Question: I'm embedding an image in my emails so I encode it with an online tool.
Problem is that my email template uses a dynamic url, i.e. ${loginurl}/images, as the path to my image.
How do I append that dynamic path to my image? I tried below but the image still doesn't display in the email.
'''
<img src="data:image/png;base64,${loginurl}/images/iVBORw0KGgoAAAANSUhEUgAAAKMAAAA7CAYAAAAXWTquAAAAGXRFWHRTb2Z0d2FyZQBBZG9iZSBJbWFnZVJlYWR5ccllPAAAB7hJREFUeNrsXU1u4zYUpo3s655g5BOM0wN0lF4g9rooRlp0UaBF7FW7s71rV3bQAl10YQVF1/FcoFZ6gMY9wWhOMLqByxc/JvQLKZP6yST2+wDCkSyK9NOn98cnRQgGg8FgMBgMBoPBYDAYDMYLRYtFUA/++ueXify4kG369Zc/zi3fj2Ubmb5nCNFmEdSG17J18NP2PeANi4rRtGbsyBbuOSZkSTEY7DMeNn5efjtBs3vzU/+PiWMfMOVD7Hcl+yUsSSZjVSKCyV1pu2IXYsl+QMSZtutU9luzRDmAqYKMbK9L9MuxMVgzVtaOgfyAlkntlnn062Hk7dWPwWCwZnx++CH5CrRghKY1+TX6u7KJ/X4Rwjn7uLn8LU4zJiNjHxFpwAJE7FYhJBLxFk22OufpsRKSAxh3hGQbCNSreM5II6I6Z8TRNGMfaLScGyJqXySGaHrJZprhaqqVhgSfsbI5RVOttGFyKCZ6s9mYLIdKZcFvXrdarbzgWAajNjL2ZFvJdivbR/x7Jttks0WkHbuAHawZ9+Cb378ATZj9+d2/WYULE6A2yKU2WDuMqY5fy3HzF05KkN9Y/u4z3J7Ij/M7s9xqneK+jyDj1hHdqSEJQhIpjKyAEHDnzrQAI5Vt4EoOJCDUL/ZJkCLQ11zK8UdkTDhuIR5SPYC5HHN0YGQEvAV5onmGdfrgmAKYEMmhWrBHMy0IiULc52SixDZlExmIKHDsniW67pN9Qzmf/gFejyuxLUZ+i39zNG2Bjagdx/5jw7Fr1K5FZrrjOZ+XjARvvEBqzZTJaIE0izbSXHloYR1n4B+BqUI/6XPZpoZ+qWEfuAUHl+5BFwl+7+X9viPyGSeosXSCpAWmuoPH95AQV5KkS8exNjrBlL/kETC9RW0IF2xaJXhiPFMybnYRNjiWjhVL3w1sphlMRgaD4sTD9ATomMPnaxL5gU/zQUWMapmnAfMX4hxekQizkfHRf7sPJKTvtrbMq1cQCXcsLkFmynNqCe/7KNyW29SS6cZz4rz62vWC7/4T2xxr7iHvz8RuKirH88D51i6J/FrIiMs2F8Jj7VD2gcldykkmNREQHPrIo88Sx08rDr8ika4tEJkZImiFHjmPAkTTE8P+iAZalijbdOzdOZGki4I5dSxjK3lfiMf5Toq+1ifDTEPhQkJpMy0H6Mv2Hn+U7yI2HA/rje/LBgogUHT+V8K/rAoEtcL10ODIAjWQ1W0BEcFyTPbI2zfJHuBNcautsNSjGWFBW2wfp3xkWsQ256VUtE6+15oZ1ycJhJjTpS8Hgc4spk+NvxYP5Veq6uMNuQghCihumAOgFW607TGRmSk/mTYwj3OiONTYKV4LkM/IpHjE4xUnZY5TlHdKNGvPMN5dOkyeD/YPfLXkiWFiC4MmgolMC8xeStT8mJBiCGVCsn/sSMSFQSiQHJ0X+DpL7K+eS75A4UC7Fu5P73mDuiNyDmPix02eSDHqxJgaxk085A2kXe6Rt3IJLojy6qESOPPxJ9sGjUiJOMKVg9Txwqgkbyx2C0cjPL8vEeFHd0GwLk43HIMX4ZQQ8Jjq5UYuNwAGODZ5J47yztDqdYm8O+iqdbzJiBqNmuZYDjSvoC2owz+0+ZCa071zJ8vzDMpEx2gizsTxVU6nHtfsugF5UwUwLqMZaad51WgYVTT1UcYFESkValxx/Bw19DG9seHS0S8fGtJjoxrkPSAWcegaRLY1dR0Sn2Fakz81J8FOiONRrUgjuLim8fOqQn5BABfF1RJc0FRTHflZ1JDJnrEKA5i+IWoe7q73VxMS2Q6JtuobzEVW1+Dgx2Lu89D9RicLgMqAaqugSlqGoGO43s5kfGOIypq8cPSFmq/I9rsGxnx3BGR0vYFNZnPc4Lyc5P6p1qaDPZPllyGVw4c6yfHUsC0HDhomBJPteQF8vKvnSsa8hnVdH9wQvyJgfjypb/nU17vQTN98YjVOfZ0mXsJ+zhy0yvtZPPClyLgsE4q7AosuiiIqOn5E0z8Vxw8Fv7FAzy6sCSGDOivfsegiKkVGnFzaRJiPpIJMv3q7QN8gnFw8zk0tapT/jCn4CNMmZITLf3C9F/gmiZnrkmC7YHLjMuw2EHFFzH+vQDh6YNPDoo2qwilTAncM2jEhvmMt8ha7JYdAwtA1md7WJpcaCLnAZaNSphmJqN8VqW0BH5PcscFcl6pJ1OrzIqaeFaZilmuf4gYi71vif+bCYyWtTQgxMZjLGRIidCUhkuCaEBHuwsGeu3VpmDyMe4tP93UchQK/gxaY8n8UMPuONI0HZHrvahVR3jOUN300wauE7MQwwVieHE40JIQIsbzcVFwL378S5vfKqAAldixJSnAcnczqGWZwHVKM/vXi2gDbuTAn0GPR/KrSSyUkLJWeESumyr9meO0+0JhCPBRT9yzR+sD32ZgTywRHciLv0P4HZBI+ZhsmNfJYvNcF1EWnOjJoStfIL8Hx8zqj80PUkBZ562/SdV0uhMKYUkUX7SJCyNZFreJbE6g0YdeXiHqEjSVkXfyBmccNAMfD2HFTTyoeICF1eSfCb5Usw3gDZD4qK3Ov15to+TqTKc7RdK4bfFRVmdrAIpDaHptk7FT32KyKut4ZS4vBYDAYDAaD8RT4X4ABAPDRuBQZDmtXAAAAAElFTkSuQmCC" />
'''
Here is how the image is being displayed in my email:

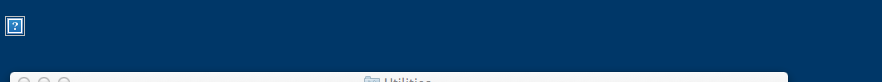
Answer: When using a data protocol with the image encoded in base64, it does not have a domain or URL or path.
For example, if you copy a data URL into Chrome, it will display the image directly without reaching out into the Internet to download it.
Try it:
'''
data:image/png;base64,iVBORw0KGgoAAAANSUhEUgAAAKMAAAA7CAYAAAAXWTquAAAAGXRFWHRTb2Z0d2FyZQBBZG9iZSBJbWFnZVJlYWR5ccllPAAAB7hJREFUeNrsXU1u4zYUpo3s655g5BOM0wN0lF4g9rooRlp0UaBF7FW7s71rV3bQAl10YQVF1/FcoFZ6gMY9wWhOMLqByxc/JvQLKZP6yST2+wDCkSyK9NOn98cnRQgGg8FgMBgMBoPBYDAYDMYLRYtFUA/++ueXify4kG369Zc/zi3fj2Ubmb5nCNFmEdSG17J18NP2PeANi4rRtGbsyBbuOSZkSTEY7DMeNn5efjtBs3vzU/+PiWMfMOVD7Hcl+yUsSSZjVSKCyV1pu2IXYsl+QMSZtutU9luzRDmAqYKMbK9L9MuxMVgzVtaOgfyAlkntlnn062Hk7dWPwWCwZnx++CH5CrRghKY1+TX6u7KJ/X4Rwjn7uLn8LU4zJiNjHxFpwAJE7FYhJBLxFk22OufpsRKSAxh3hGQbCNSreM5II6I6Z8TRNGMfaLScGyJqXySGaHrJZprhaqqVhgSfsbI5RVOttGFyKCZ6s9mYLIdKZcFvXrdarbzgWAajNjL2ZFvJdivbR/x7Jttks0WkHbuAHawZ9+Cb378ATZj9+d2/WYULE6A2yKU2WDuMqY5fy3HzF05KkN9Y/u4z3J7Ij/M7s9xqneK+jyDj1hHdqSEJQhIpjKyAEHDnzrQAI5Vt4EoOJCDUL/ZJkCLQ11zK8UdkTDhuIR5SPYC5HHN0YGQEvAV5onmGdfrgmAKYEMmhWrBHMy0IiULc52SixDZlExmIKHDsniW67pN9Qzmf/gFejyuxLUZ+i39zNG2Bjagdx/5jw7Fr1K5FZrrjOZ+XjARvvEBqzZTJaIE0izbSXHloYR1n4B+BqUI/6XPZpoZ+qWEfuAUHl+5BFwl+7+X9viPyGSeosXSCpAWmuoPH95AQV5KkS8exNjrBlL/kETC9RW0IF2xaJXhiPFMybnYRNjiWjhVL3w1sphlMRgaD4sTD9ATomMPnaxL5gU/zQUWMapmnAfMX4hxekQizkfHRf7sPJKTvtrbMq1cQCXcsLkFmynNqCe/7KNyW29SS6cZz4rz62vWC7/4T2xxr7iHvz8RuKirH88D51i6J/FrIiMs2F8Jj7VD2gcldykkmNREQHPrIo88Sx08rDr8ika4tEJkZImiFHjmPAkTTE8P+iAZalijbdOzdOZGki4I5dSxjK3lfiMf5Toq+1ifDTEPhQkJpMy0H6Mv2Hn+U7yI2HA/rje/LBgogUHT+V8K/rAoEtcL10ODIAjWQ1W0BEcFyTPbI2zfJHuBNcautsNSjGWFBW2wfp3xkWsQ256VUtE6+15oZ1ycJhJjTpS8Hgc4spk+NvxYP5Veq6uMNuQghCihumAOgFW607TGRmSk/mTYwj3OiONTYKV4LkM/IpHjE4xUnZY5TlHdKNGvPMN5dOkyeD/YPfLXkiWFiC4MmgolMC8xeStT8mJBiCGVCsn/sSMSFQSiQHJ0X+DpL7K+eS75A4UC7Fu5P73mDuiNyDmPix02eSDHqxJgaxk085A2kXe6Rt3IJLojy6qESOPPxJ9sGjUiJOMKVg9Txwqgkbyx2C0cjPL8vEeFHd0GwLk43HIMX4ZQQ8Jjq5UYuNwAGODZ5J47yztDqdYm8O+iqdbzJiBqNmuZYDjSvoC2owz+0+ZCa071zJ8vzDMpEx2gizsTxVU6nHtfsugF5UwUwLqMZaad51WgYVTT1UcYFESkValxx/Bw19DG9seHS0S8fGtJjoxrkPSAWcegaRLY1dR0Sn2Fakz81J8FOiONRrUgjuLim8fOqQn5BABfF1RJc0FRTHflZ1JDJnrEKA5i+IWoe7q73VxMS2Q6JtuobzEVW1+Dgx2Lu89D9RicLgMqAaqugSlqGoGO43s5kfGOIypq8cPSFmq/I9rsGxnx3BGR0vYFNZnPc4Lyc5P6p1qaDPZPllyGVw4c6yfHUsC0HDhomBJPteQF8vKvnSsa8hnVdH9wQvyJgfjypb/nU17vQTN98YjVOfZ0mXsJ+zhy0yvtZPPClyLgsE4q7AosuiiIqOn5E0z8Vxw8Fv7FAzy6sCSGDOivfsegiKkVGnFzaRJiPpIJMv3q7QN8gnFw8zk0tapT/jCn4CNMmZITLf3C9F/gmiZnrkmC7YHLjMuw2EHFFzH+vQDh6YNPDoo2qwilTAncM2jEhvmMt8ha7JYdAwtA1md7WJpcaCLnAZaNSphmJqN8VqW0BH5PcscFcl6pJ1OrzIqaeFaZilmuf4gYi71vif+bCYyWtTQgxMZjLGRIidCUhkuCaEBHuwsGeu3VpmDyMe4tP93UchQK/gxaY8n8UMPuONI0HZHrvahVR3jOUN300wauE7MQwwVieHE40JIQIsbzcVFwL378S5vfKqAAldixJSnAcnczqGWZwHVKM/vXi2gDbuTAn0GPR/KrSSyUkLJWeESumyr9meO0+0JhCPBRT9yzR+sD32ZgTywRHciLv0P4HZBI+ZhsmNfJYvNcF1EWnOjJoStfIL8Hx8zqj80PUkBZ562/SdV0uhMKYUkUX7SJCyNZFreJbE6g0YdeXiHqEjSVkXfyBmccNAMfD2HFTTyoeICF1eSfCb5Usw3gDZD4qK3Ov15to+TqTKc7RdK4bfFRVmdrAIpDaHptk7FT32KyKut4ZS4vBYDAYDAaD8RT4X4ABAPDRuBQZDmtXAAAAAElFTkSuQmCC
'''
If you want to create your own data URL image, there are plenty of free tools online.